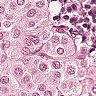
Metastatic tissue present: yes